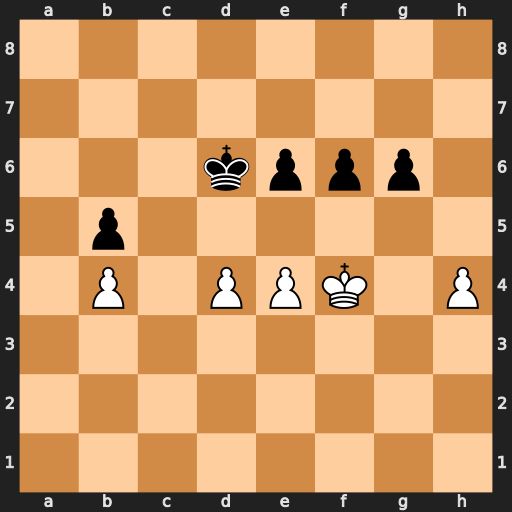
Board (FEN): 8/8/3kppp1/1p6/1P1PPK1P/8/8/8
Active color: w
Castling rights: -
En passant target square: -
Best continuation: e5+ fxe5+ dxe5+ Kd5 Kg5 Kc4 Kxg6